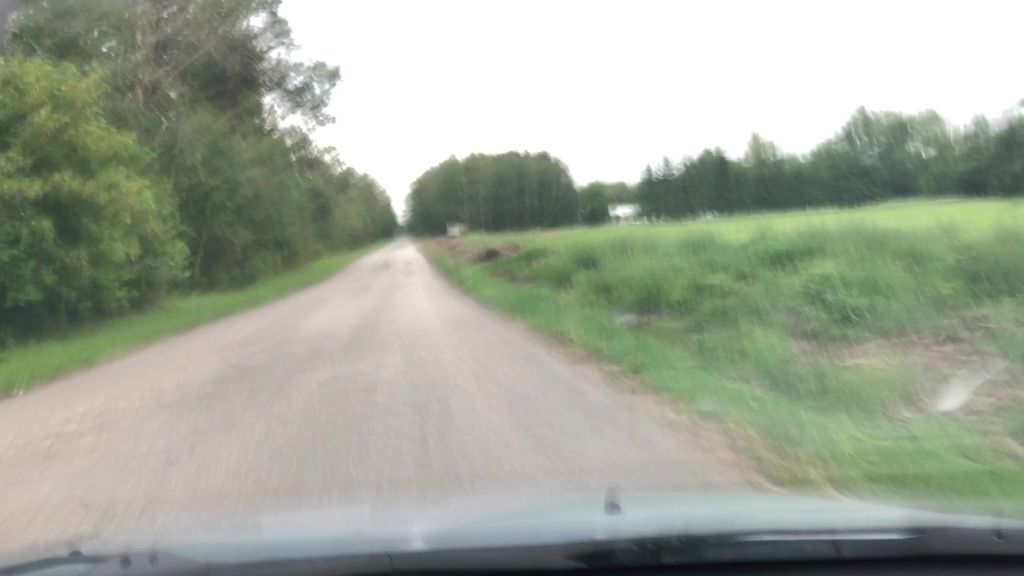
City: edmonton